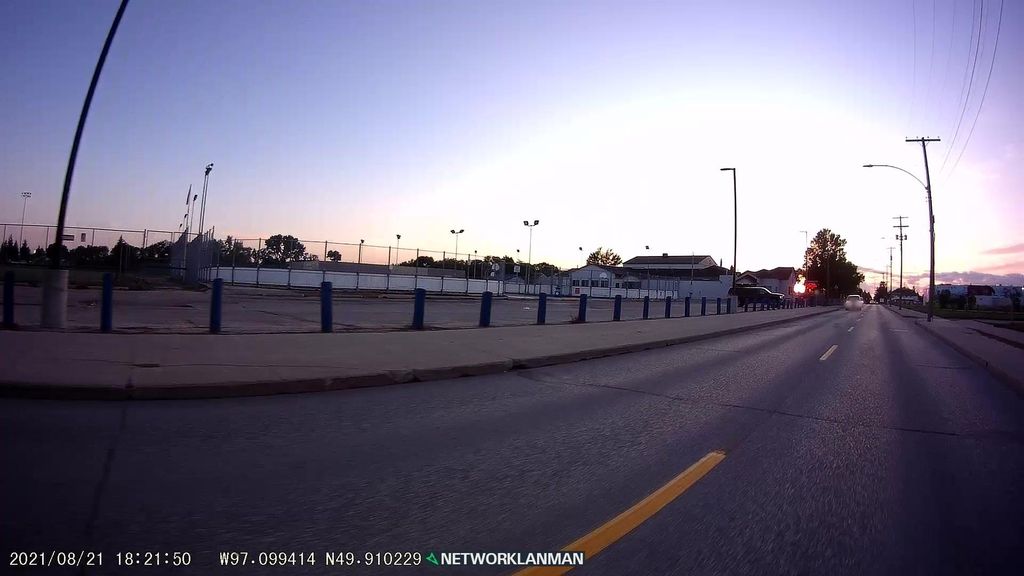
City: winnipeg